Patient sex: M
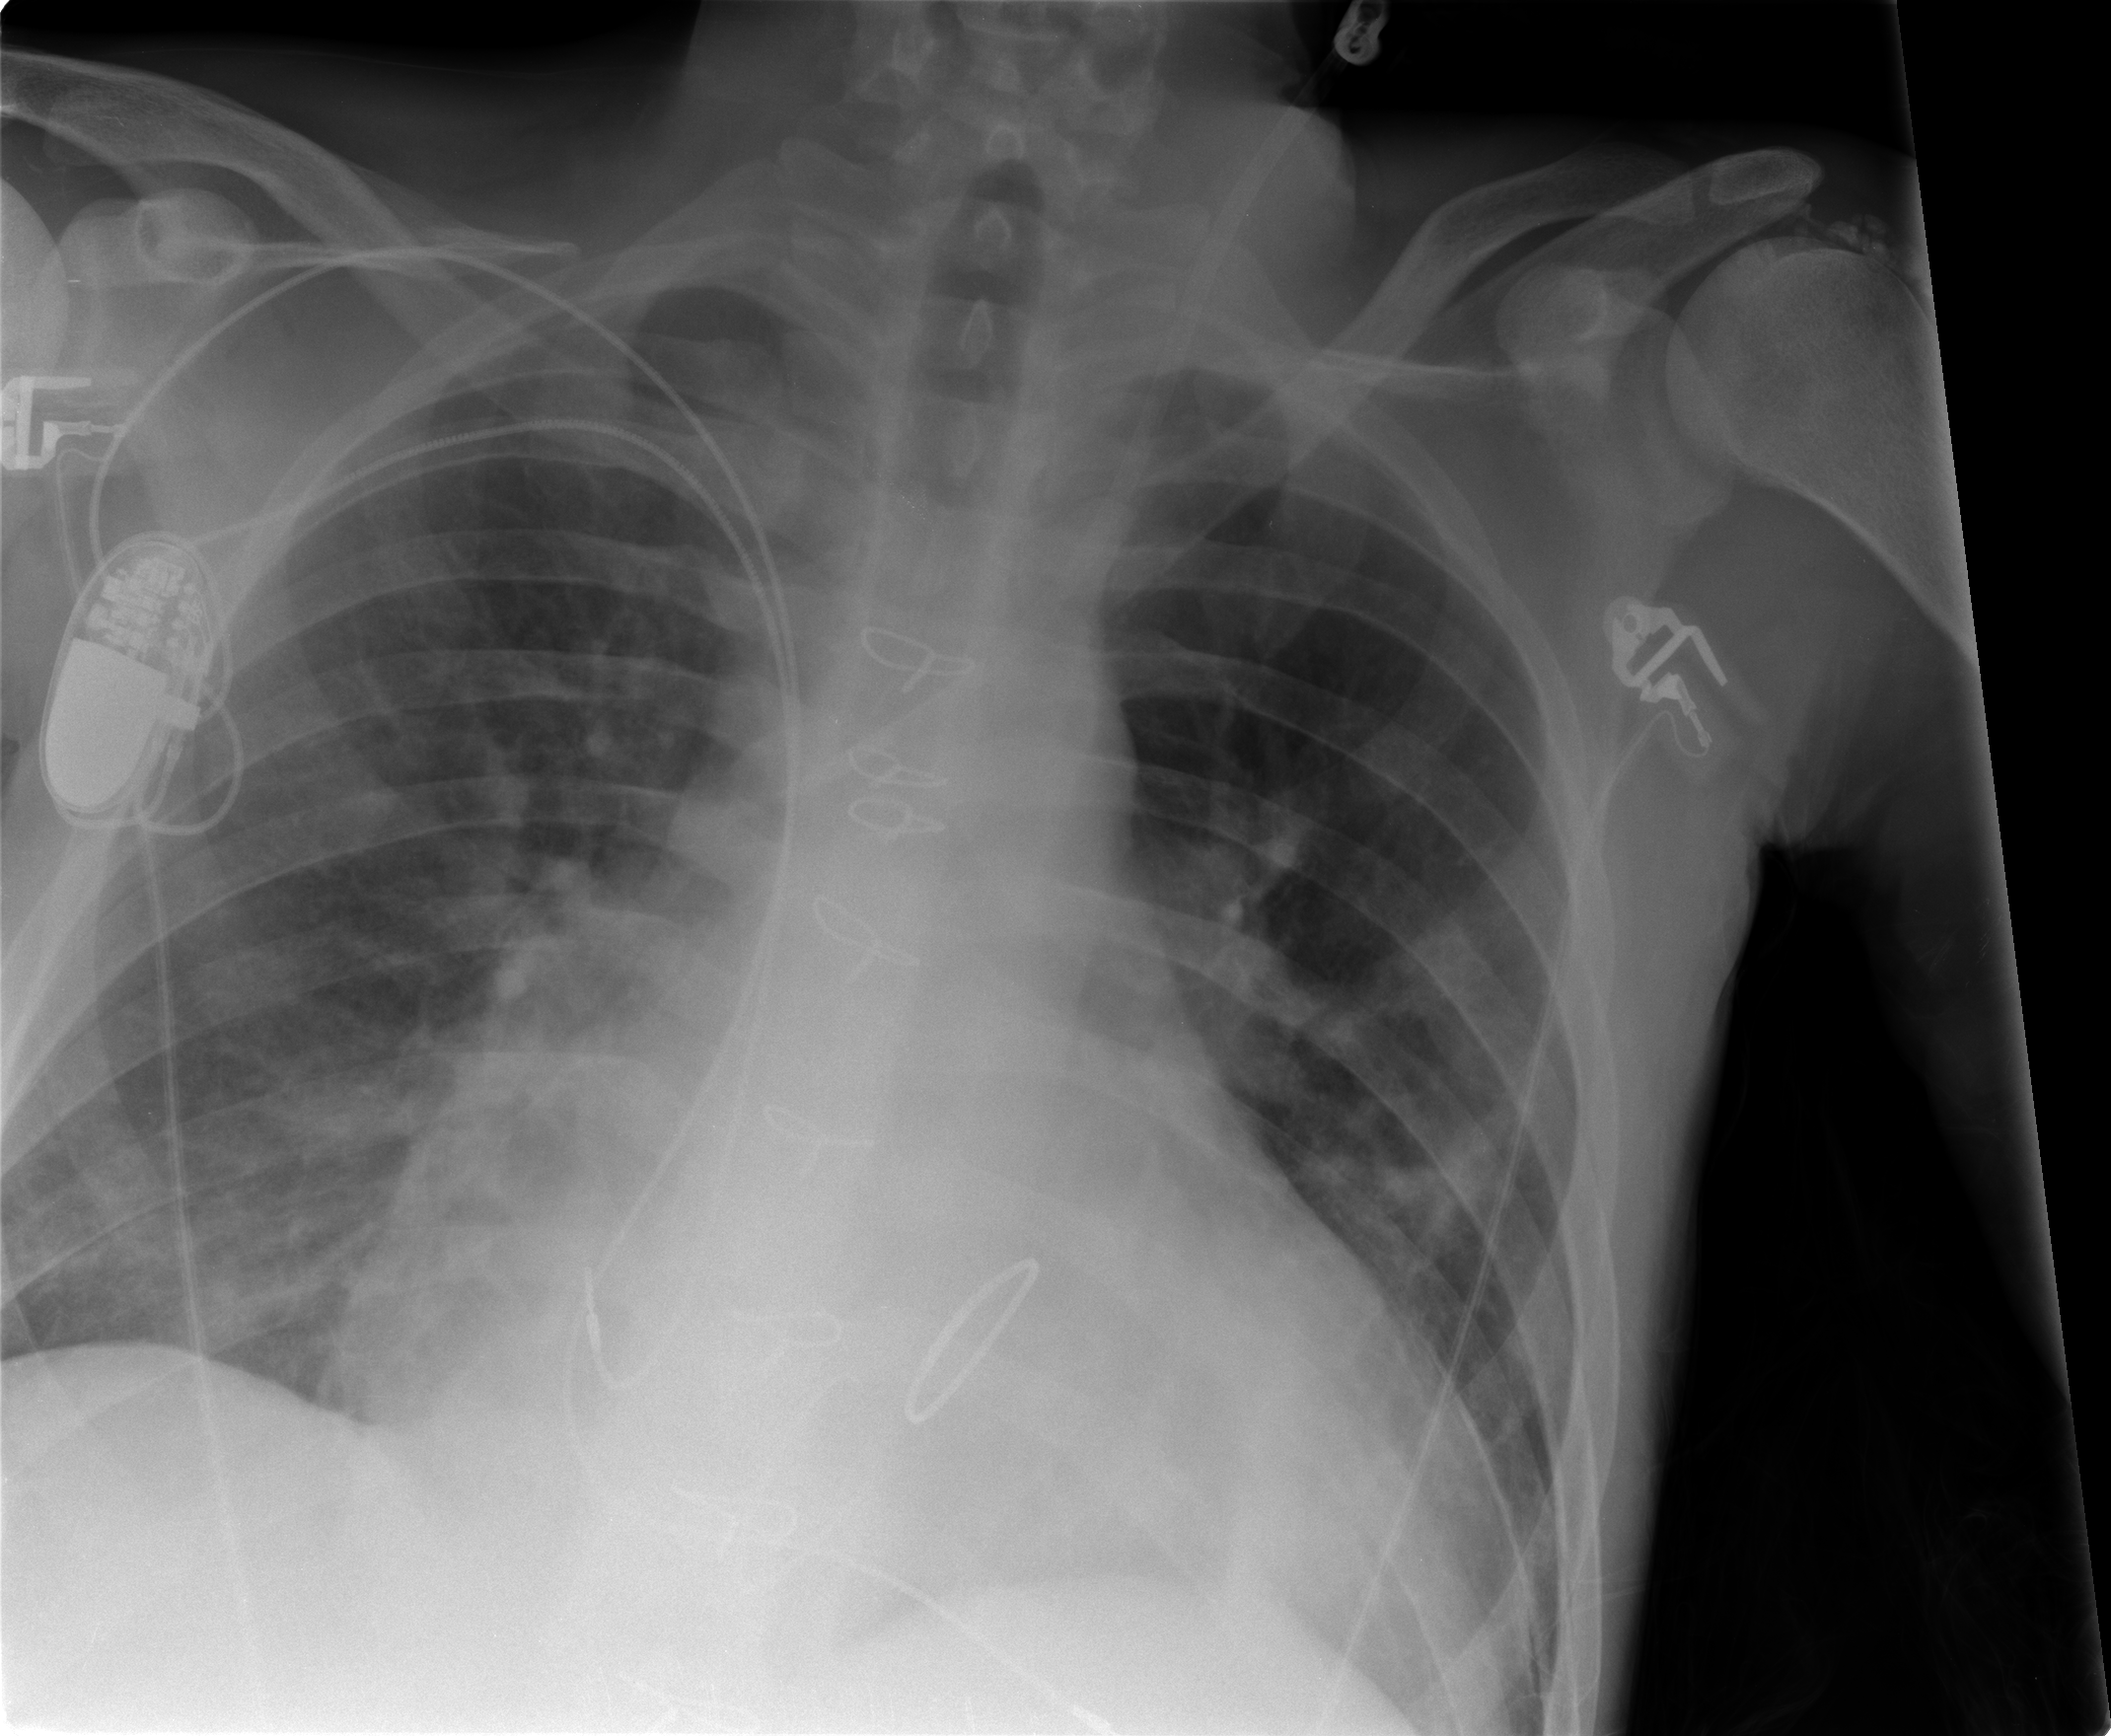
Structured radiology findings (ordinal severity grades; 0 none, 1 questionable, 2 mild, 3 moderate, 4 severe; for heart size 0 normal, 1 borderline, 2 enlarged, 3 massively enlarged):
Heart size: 3
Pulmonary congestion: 0
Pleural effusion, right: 0
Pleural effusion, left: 0
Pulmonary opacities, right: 0
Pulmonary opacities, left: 2
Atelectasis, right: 2
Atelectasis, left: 1